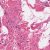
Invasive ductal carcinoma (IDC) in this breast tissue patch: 0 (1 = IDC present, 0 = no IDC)